Field crop: maize
Growth stage: 2
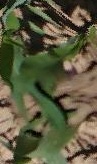
Species: maize